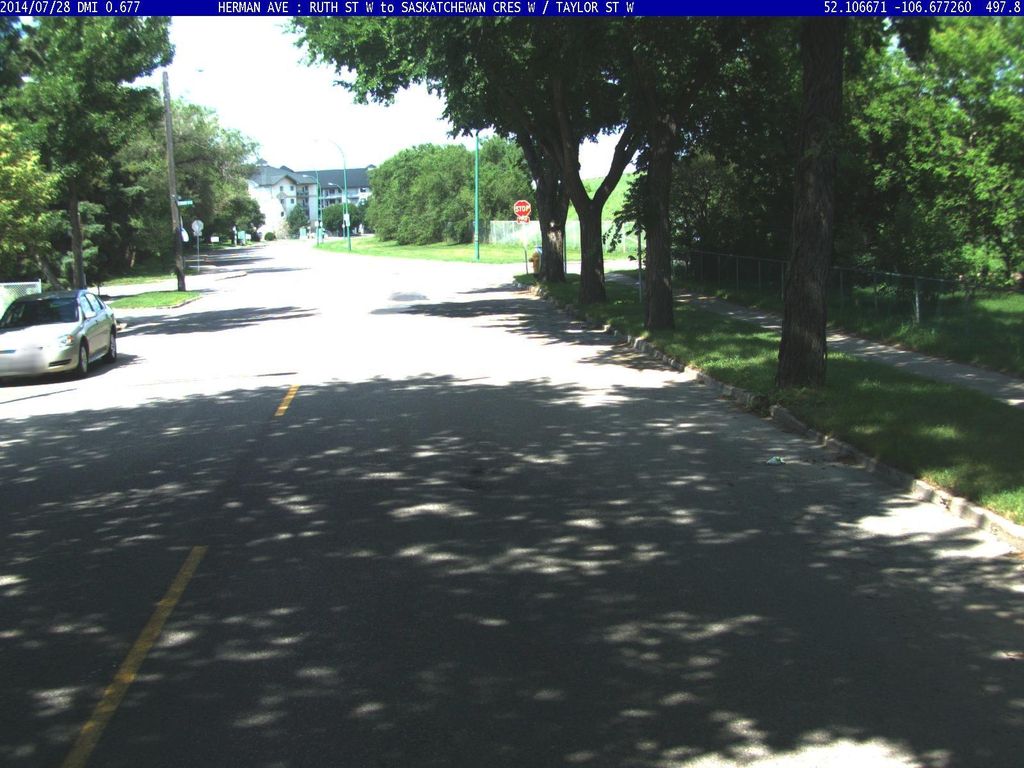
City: saskatoon